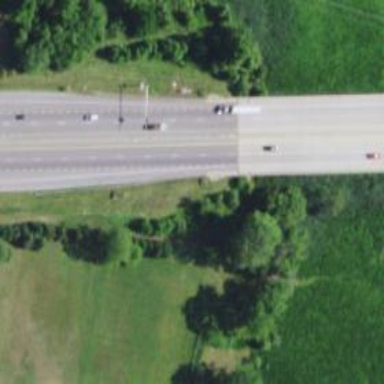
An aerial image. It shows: Trunk highway with expressway features.